高一 · 代数
如果下边程序执行后输出的结果是 132 , 那么在程序 $U N T L L$ 后面的“条件”应为 $(\quad)$

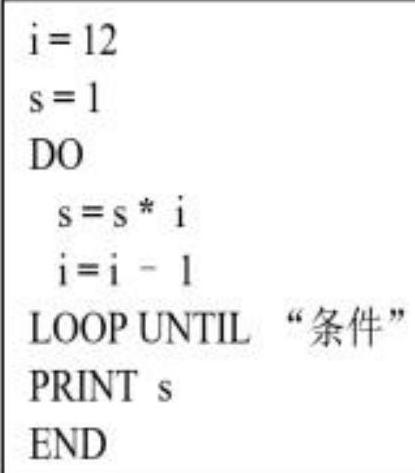
A. $i>11$
B. $i>=11$
C. $i<11$
D. $i \ll=11$
答案: C
解析: UNTLL 后面的“条件”含义是：直到满足该“条件”就跳出循环，执行下面的语句.

|                    | $i=12$ <br> $s=1$  |     $i<11$ <br> $\Downarrow$     |
| :----------------: | :----------------: | :------------------------------: |
| 第一次直接进入循环 |                    | 第二次循环 $s=12 \times 11=132$, |
|                    | $s=12 \times 1=12$ |           $i=11-1=10$            |
|                    |    $i=12-1=11$     |           $\Downarrow$           |

满足 $i<11$ 就跳出循环，输出 132 ，故选 C.